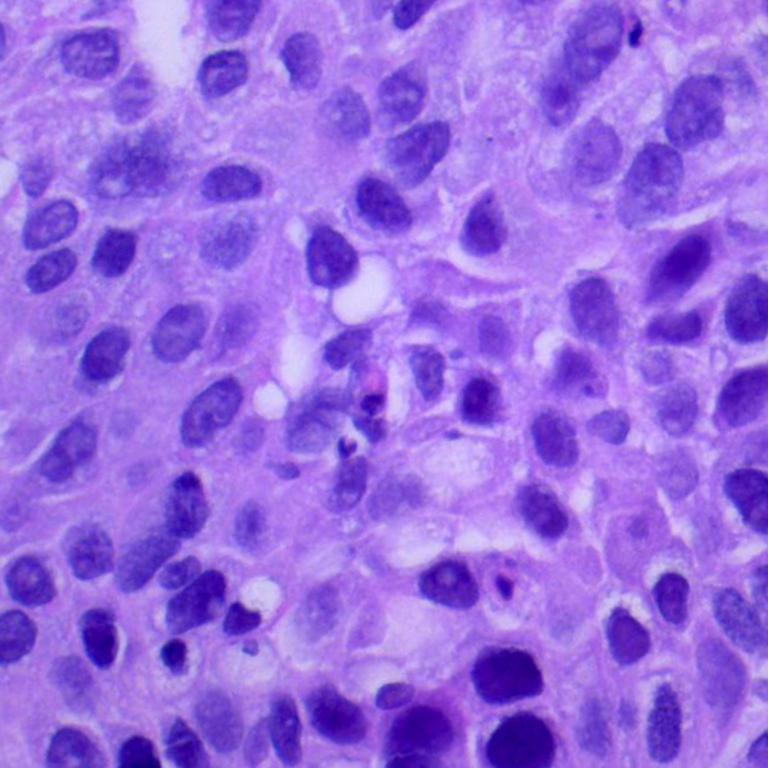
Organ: lung
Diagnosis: squamous carcinomas